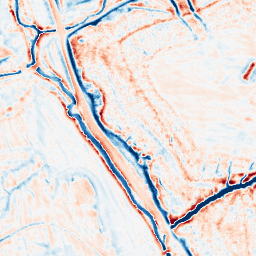
Category: edge_preserving
Decomposition family: bilateral
Decomposition parameters: d: 15
sigma_color: 50
sigma_space: 25
Upsampling method: regularized
Upsampling parameters: scale: 2
lambda_reg: 0.01
Upsampling scale: 2